Question: I have an invoice object that has properties, among them a client object and a list of items. My goal is to retrieve a list of invoices from the database but every time I do that the invoices come back with null references assigned to their client objects and lists of items. Is there something wrong with my data model ?
Here's my data model:
'''
public class Invoice
{
public string InvoiceId { get; set; } = GenerateID.GenerateInvoiceID();
public string Description { get; set; }
public List<InvoiceItem> Items { get; set; }
public DateTime InvoiceDate { get; set; }
public string PaymentTerms { get; set; }
public DateTime PaymentDue { get; set; }
public int TotalPrice { get; set; }
public string Status { get; set; } = "pending";
public Client Client { get; set; }
public string BillFromAddress { get; set; }
public string BillFromCity { get; set; }
public string BillFromCountry { get; set; }
public string BillFromPostal { get; set; }
}
public class Client
{
public string ClientId{ get; set; } = GenerateID.GenerateClientID();
[Required]
public string ClientName { get; set; }
[Required]
public string ClientEmail { get; set; }
[Required]
public string ClientAddress { get; set; }
[Required]
public string ClientCity { get; set; }
[Required]
public string ClientCountry { get; set; }
[Required]
public string ClientPostal { get; set; }
}
public class InvoiceItem
{
public string InvoiceItemId { get; set; } = GenerateID.GenerateItemID();
public string InvoiceId { get; set; }
[Required]
public string Name { get; set; }
[Required]
public int Quantity { get; set; }
[Required]
public int Price { get; set; }
public InvoiceItem()
{
}
public InvoiceItem(string itemName, int quantity, int price)
{
Name = itemName;
Quantity = quantity;
Price = price;
}
}
'''
Here are the services that add and retrieve invoices:
'''
public async void AddInvoice(InputModel input)
{
Invoice invoice = new Invoice();
invoice.Description = input.Description;
invoice.Items = input.Items;
invoice.InvoiceDate = input.InvoiceDate;
invoice.PaymentTerms = input.PaymentTerms;
invoice.Client = input.Client;
invoice.BillFromAddress = input.BillFromAddress;
invoice.BillFromCity = input.BillFromCity;
invoice.BillFromCountry = input.BillFromCountry;
invoice.BillFromPostal = input.BillFromPostal;
//Attaching the invoice id to each item in the invoice
foreach (var item in invoice.Items)
{
item.InvoiceId = invoice.InvoiceId;
}
_context.Add(invoice);
await _context.SaveChangesAsync();
}
public async Task<List<Invoice>> GetInvoices()
{
return await _context.Invoices.ToListAsync();
}
'''
Here's the DbContext class:
'''
public class AppDbContext : DbContext
{
public AppDbContext(DbContextOptions<AppDbContext> options) : base(options)
{
}
public DbSet<Invoice> Invoices { get; set; }
}
'''
Here are the records in the database:

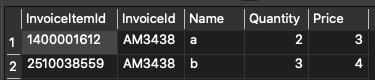
Answer: To be able to query the related entities such as 'Client', 'InvoiceItem' of 'Invoice', you need eager loading.
'''
public async Task<List<Invoice>> GetInvoices()
{
return await _context.Invoices
.Include(x => x.Client)
.Include(x => x.Items)
.ToListAsync();
}
'''
<URL>